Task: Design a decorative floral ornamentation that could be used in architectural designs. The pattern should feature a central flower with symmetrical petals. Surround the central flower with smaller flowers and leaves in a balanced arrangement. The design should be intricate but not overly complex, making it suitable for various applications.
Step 252:
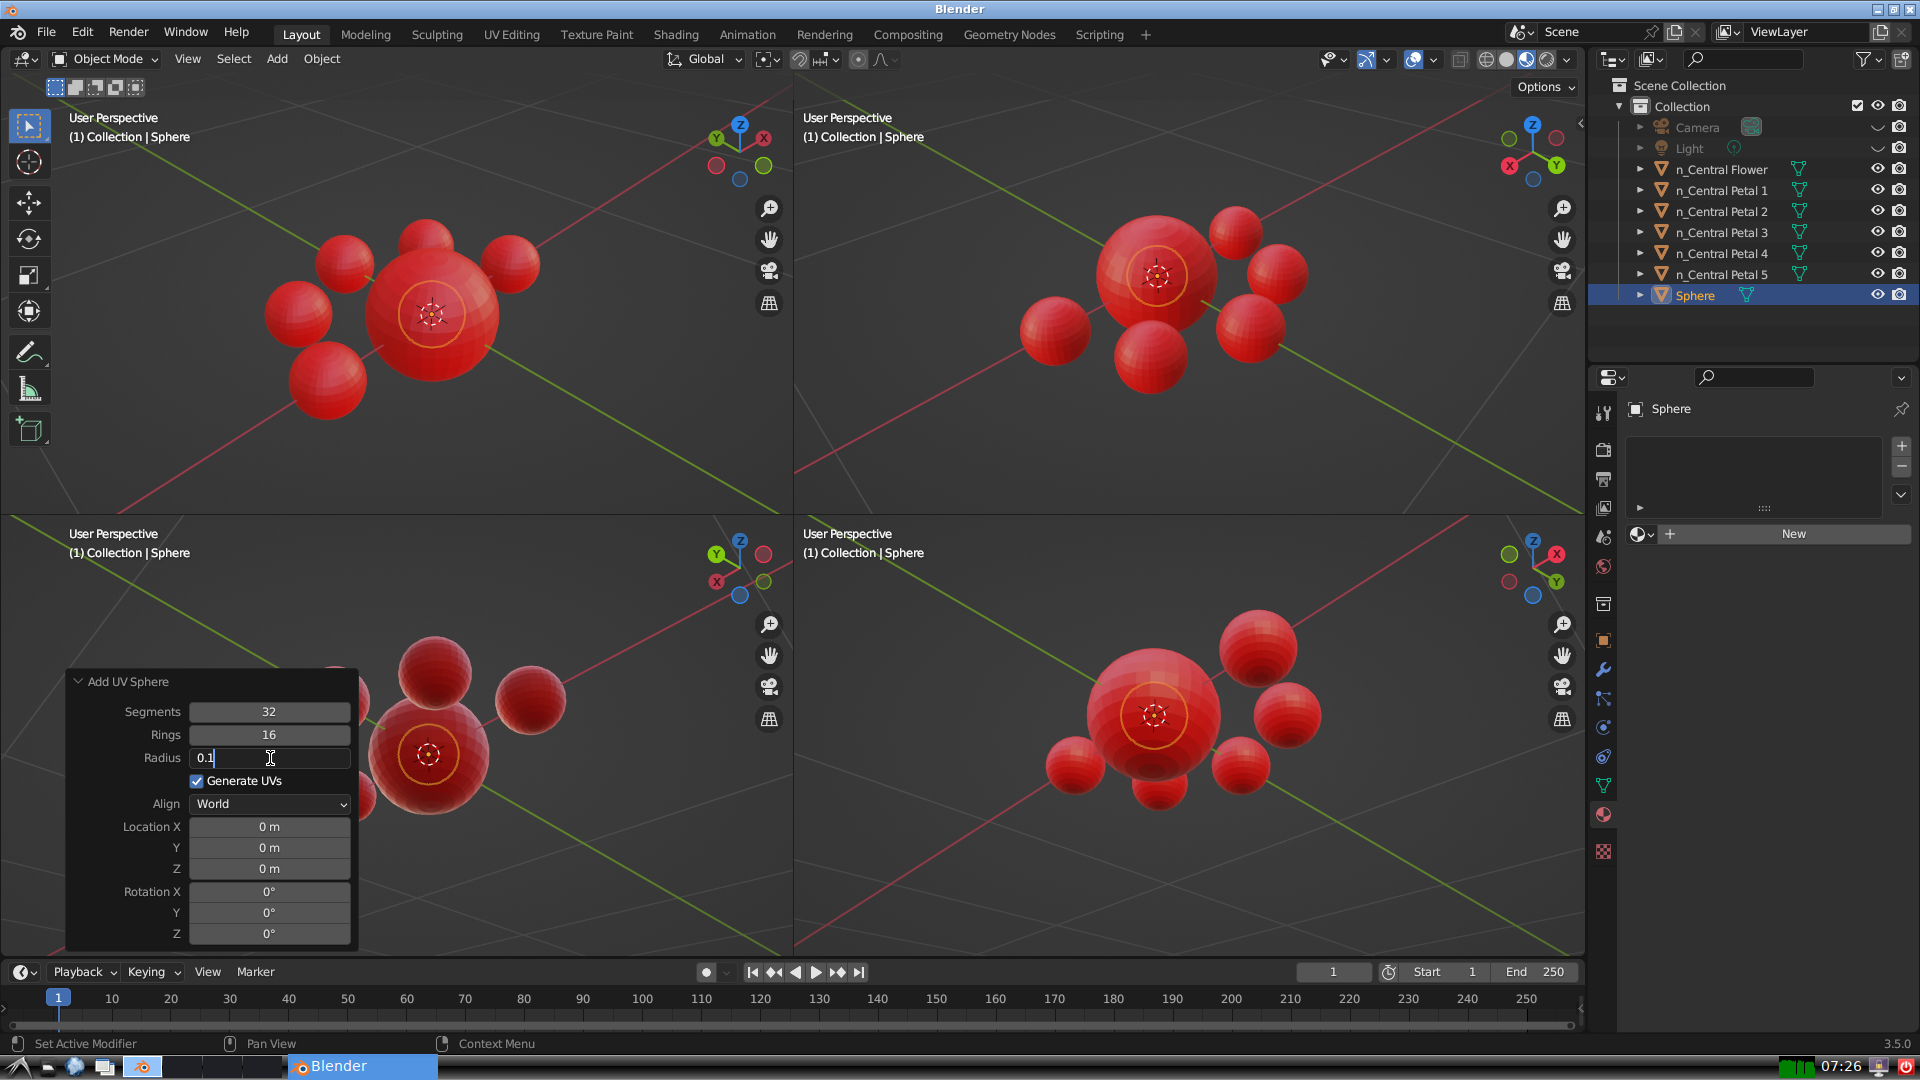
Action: {"key_press": ['Return']}